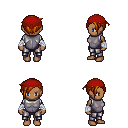
a pixel art fantasy rpg character, female body template, human, dark skin, steel chest armor, metal pants, brunette pixie cut hairstyle, red bandana, white cloth bandages, four views (front, back, left, right), 2x2 character sprite sheet, small pixel art, hard edges, no anti-aliasing